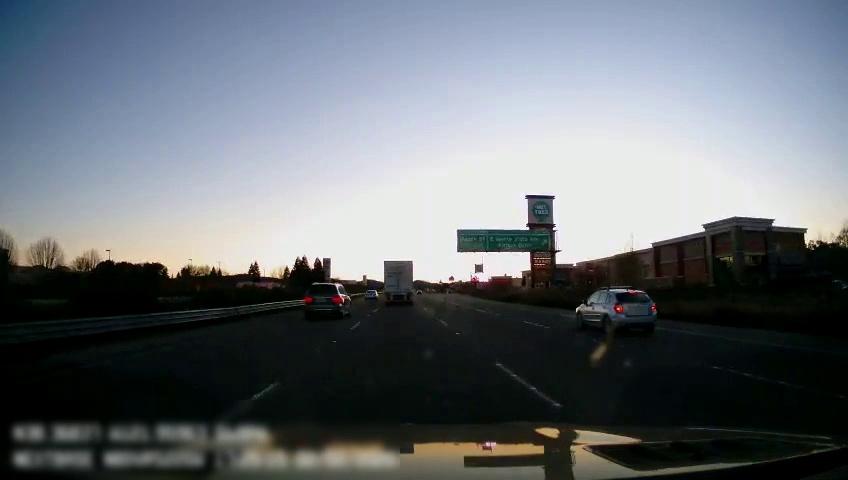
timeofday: Dusk/Dawn/Twilight
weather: Cloudy
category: Drivable Space
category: Vehicles | Car
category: Vehicles | SUV
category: Vehicles | Truck
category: Vehicles | SUV
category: Lanes | Alternate Lane
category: Lanes | Current Lane
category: Lanes | Current Lane
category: Lanes | Alternate Lane
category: Lanes | Alternate Lane
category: Traffic | Signs